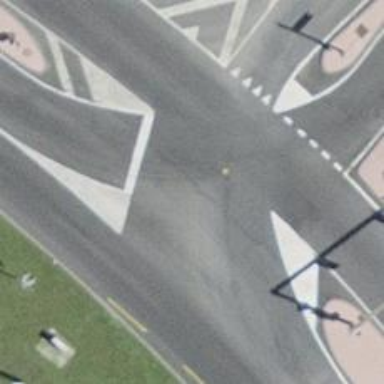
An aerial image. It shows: Road with traffic signals.